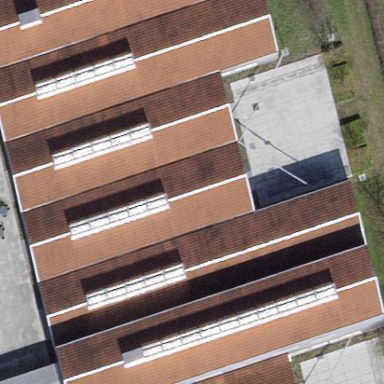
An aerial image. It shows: Building with gabled roof.